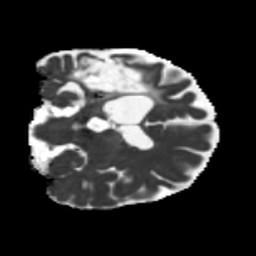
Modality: MD
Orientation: coronal
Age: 46
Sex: male
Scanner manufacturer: siemens
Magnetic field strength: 3 T
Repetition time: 5.25 s
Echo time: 0.08 s